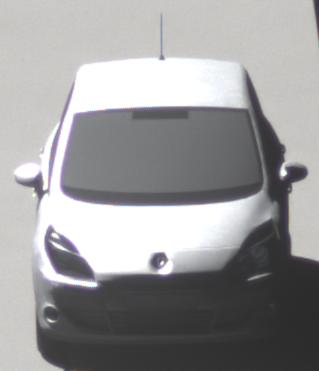
Make: Renault
Model: Scénic 1.6 16V 110
Detailed model: Scénic (III)
Model produced from: 2009/06
Model produced until: 2010/08
Doors: 5
Color: white
Road condition: wet road
Daytime: midday
Contrast: high contrast